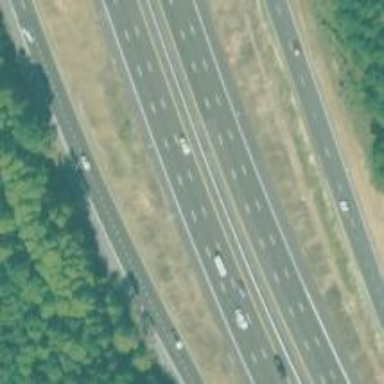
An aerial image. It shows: Asphalt motorway.